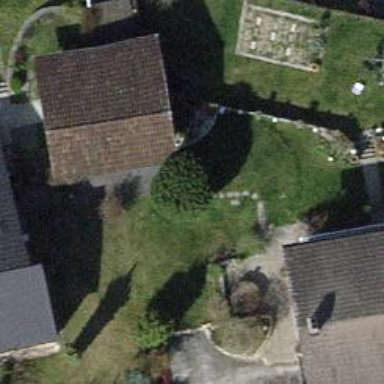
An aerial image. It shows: Garden with evergreen needle-leaved trees.